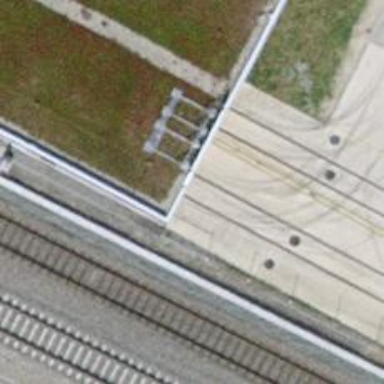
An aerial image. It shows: Rail spur service.